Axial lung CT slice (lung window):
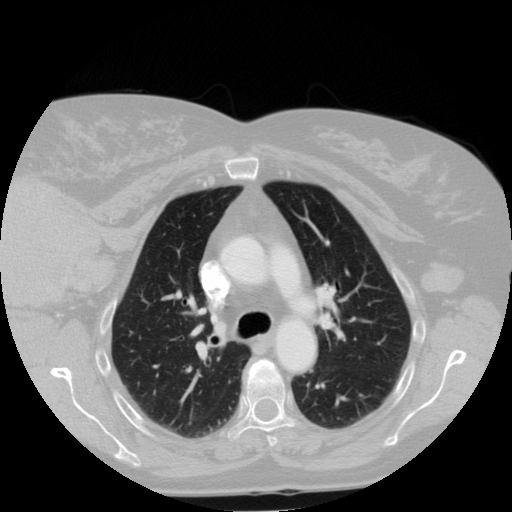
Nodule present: no